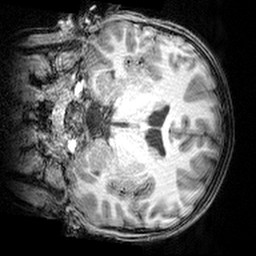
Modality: T1w
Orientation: coronal
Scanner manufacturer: siemens
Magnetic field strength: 3 T
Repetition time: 1.9 s
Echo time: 0.00397 s